Question: I'm trying to set an image as background of the Sherlock Action Bar, but even if the it's 720 x 112 px, it seems like the image doesn't stretch.
The white part is still part of the Action Bar, as the triangle is set in the correct position and the button on the right, has different margins on the top and at the bottom.
Do I need to make it a 9patch image? Not sure why it doesn't work..
I'm setting the background with a 'getSupportActionBar().setBackgroundDrawable(getResources().getDrawable(R.drawable.topbar));'
Thanks a lot in advance for the help!

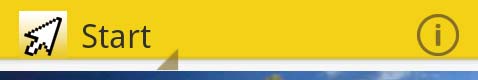
Answer: Did you put your image in hdpi or mdpi? Try switching around. Ultimately, use draw-9-patch and safe yourself a lot of headache.